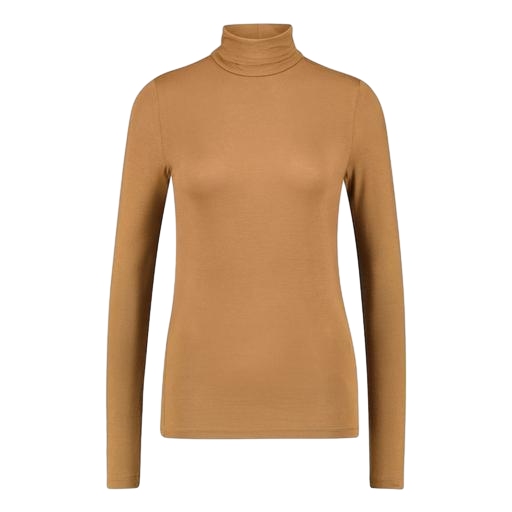
high-neck top, fitted turtleneck, turtleneck tee, white background